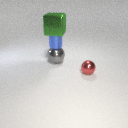
large green metal cube above large gray metal sphere